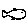
Label: fish